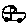
Label: car